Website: lowes
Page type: customer-info-address
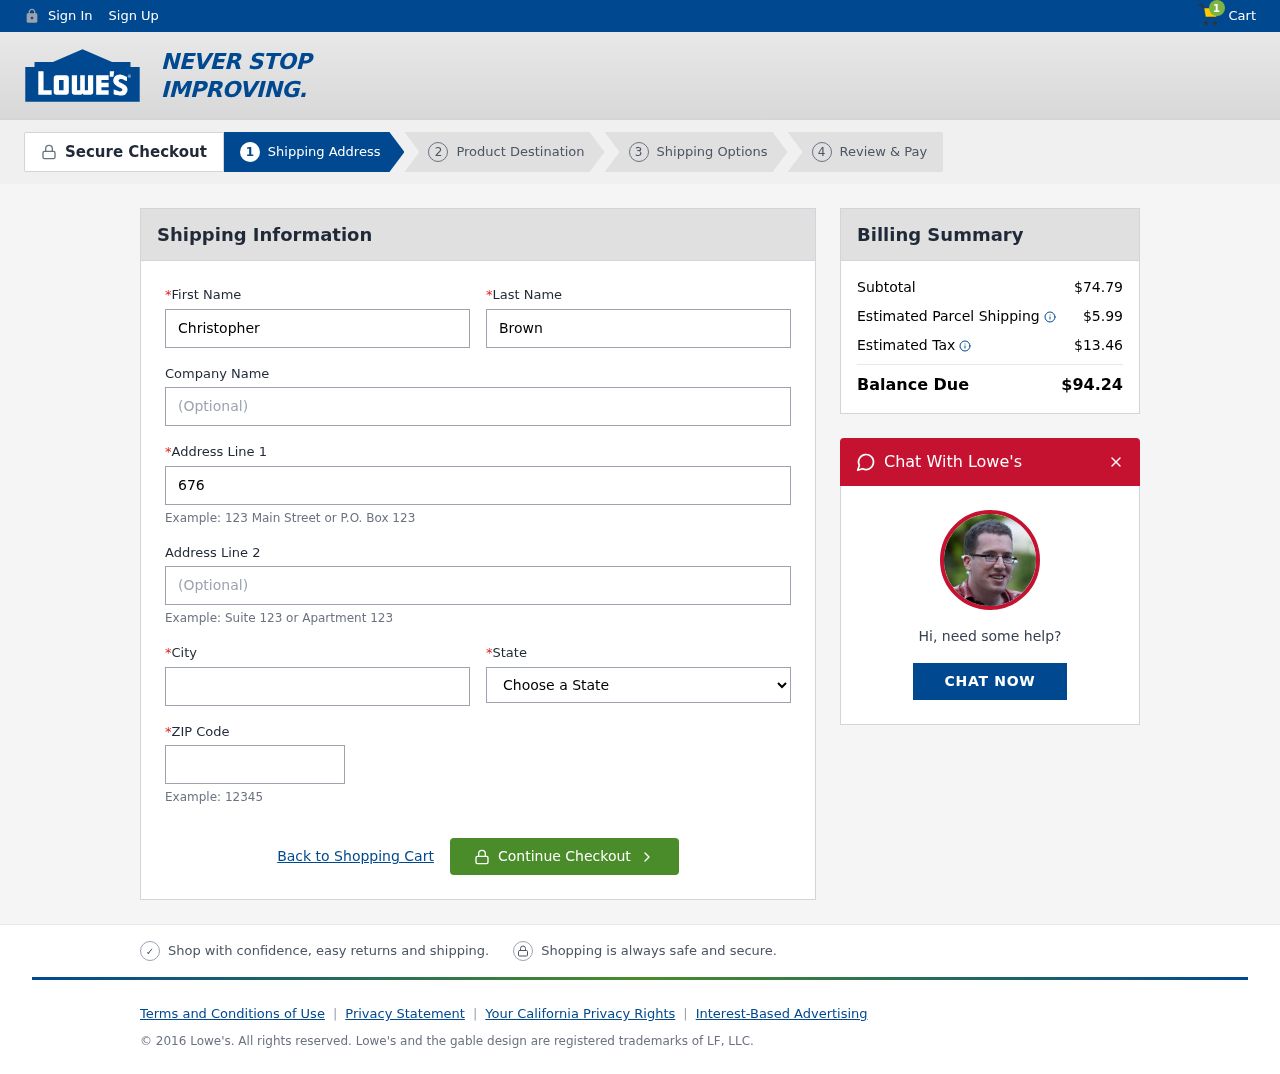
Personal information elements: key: PII_CITY
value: Stevenstown
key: PII_FIRSTNAME
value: Christopher
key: PII_LASTNAME
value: Brown
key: PII_POSTCODE
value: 02885
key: PII_STATE
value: Maryland
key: PII_STREET
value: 676 Susan Creek
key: PII_STREET2
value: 98911 Carla Islands
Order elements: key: ORDER_NUM_ITEMS
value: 1
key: ORDER_SUBTOTAL
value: $74.79
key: ORDER_SHIPPING_COST
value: $5.99
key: ORDER_TAX
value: $13.46
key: ORDER_TOTAL
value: $94.24